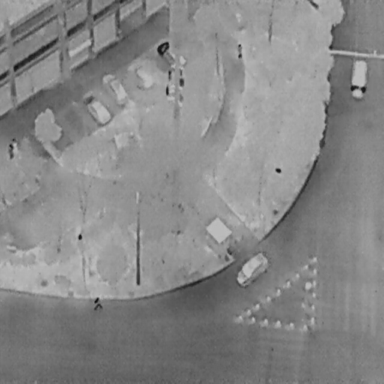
There are four People in the infrared image.